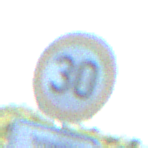
Verkehrszeichen: Geschwindigkeit30
Zusatzzeichen unten: HinweiseAufGefahrenDurchVerbaleAngabe7
Umgebung: Outdoor, RoadRail
Tageszeit: MorningAfternoon
Wetter: Clear
Licht: Natural
Jahreszeit: NotSpecified
Kontrast: HighContrast